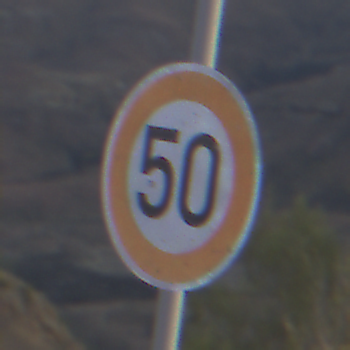
Verkehrszeichen: Geschwindigkeit50
Umgebung: Outdoor, Nature
Tageszeit: SunriseSunset
Wetter: PartlyCloudy
Licht: Natural
Jahreszeit: NotSpecified
Kontrast: HighContrast